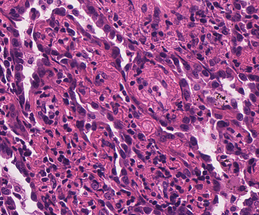
Tumor epithelial tissue: yes
Tumor-associated stroma tissue: yes
Normal tissue: no